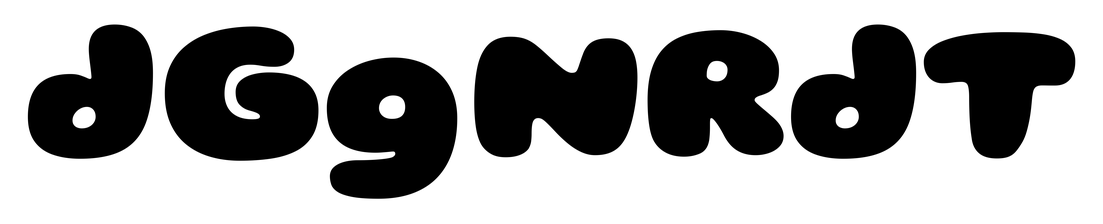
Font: Gluten_Black